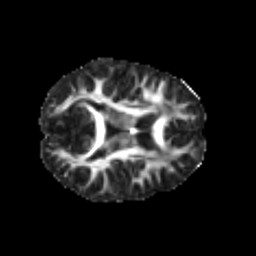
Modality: FA
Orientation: axial
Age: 6
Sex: male
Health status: healthy